Interaction volume radius: 10 \u00c5
Interaction volume height: 25 \u00c5
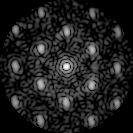
Disorder parameter: 0.4229